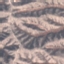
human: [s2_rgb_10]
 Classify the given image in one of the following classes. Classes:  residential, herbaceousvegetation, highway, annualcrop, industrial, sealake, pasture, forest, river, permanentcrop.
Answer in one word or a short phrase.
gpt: HerbaceousVegetation